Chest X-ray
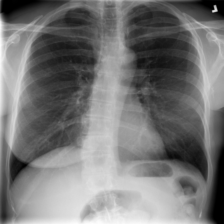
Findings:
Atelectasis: negative
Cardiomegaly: negative
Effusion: negative
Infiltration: negative
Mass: negative
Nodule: negative
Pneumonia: negative
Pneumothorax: negative
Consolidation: negative
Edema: negative
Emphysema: negative
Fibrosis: negative
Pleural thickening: negative
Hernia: negative